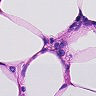
Metastatic tissue present: no